Interaction volume radius: 5 \u00c5
Interaction volume height: 10 \u00c5
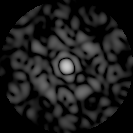
Disorder parameter: 0.8349